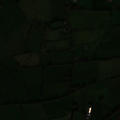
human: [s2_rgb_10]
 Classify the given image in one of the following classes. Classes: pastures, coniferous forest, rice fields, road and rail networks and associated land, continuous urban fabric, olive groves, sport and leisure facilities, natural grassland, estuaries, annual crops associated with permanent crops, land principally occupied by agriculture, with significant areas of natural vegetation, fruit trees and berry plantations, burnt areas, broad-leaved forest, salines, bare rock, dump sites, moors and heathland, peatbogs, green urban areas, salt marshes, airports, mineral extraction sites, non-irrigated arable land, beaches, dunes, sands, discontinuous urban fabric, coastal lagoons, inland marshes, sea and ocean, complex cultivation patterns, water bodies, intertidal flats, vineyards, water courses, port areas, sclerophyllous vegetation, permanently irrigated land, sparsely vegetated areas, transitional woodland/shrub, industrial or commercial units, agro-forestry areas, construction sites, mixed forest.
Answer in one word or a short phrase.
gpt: non-irrigated arable land, pastures